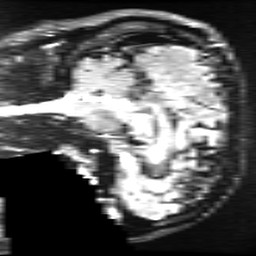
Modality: FLAIR
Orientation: sagittal
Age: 47
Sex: male
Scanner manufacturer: ge
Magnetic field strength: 3 T
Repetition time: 11 s
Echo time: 0.1497 s